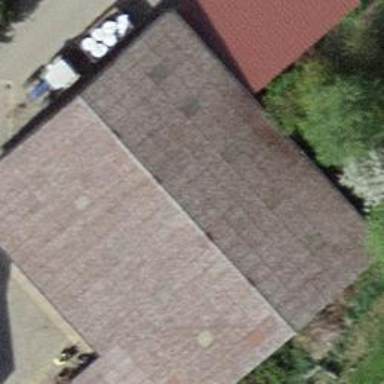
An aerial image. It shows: Barn.